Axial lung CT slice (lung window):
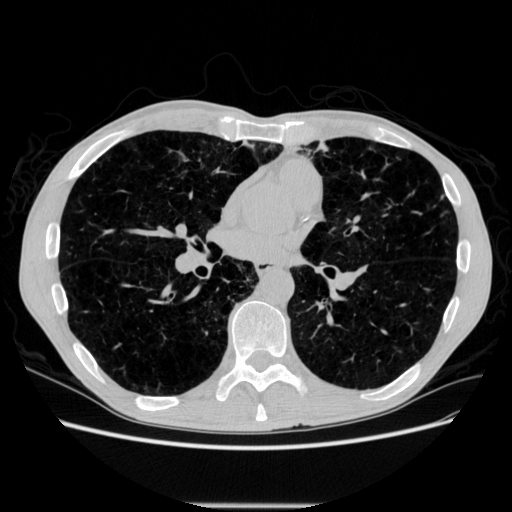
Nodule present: no